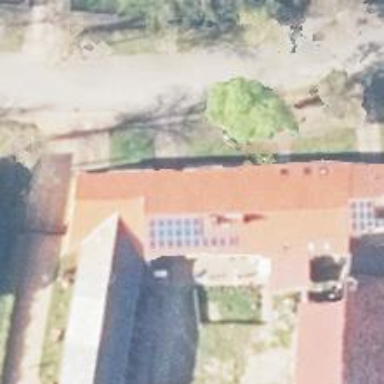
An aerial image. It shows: Solar photovoltaic panel generator producing electricity in small installation.